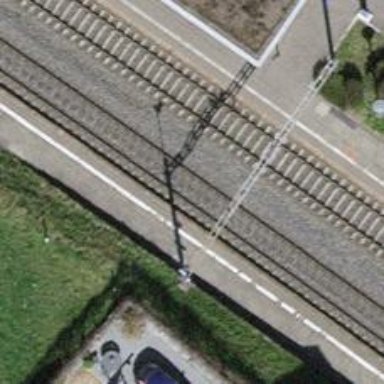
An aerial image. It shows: Stop position for public transport on the railway.